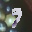
Label: 9